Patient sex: F
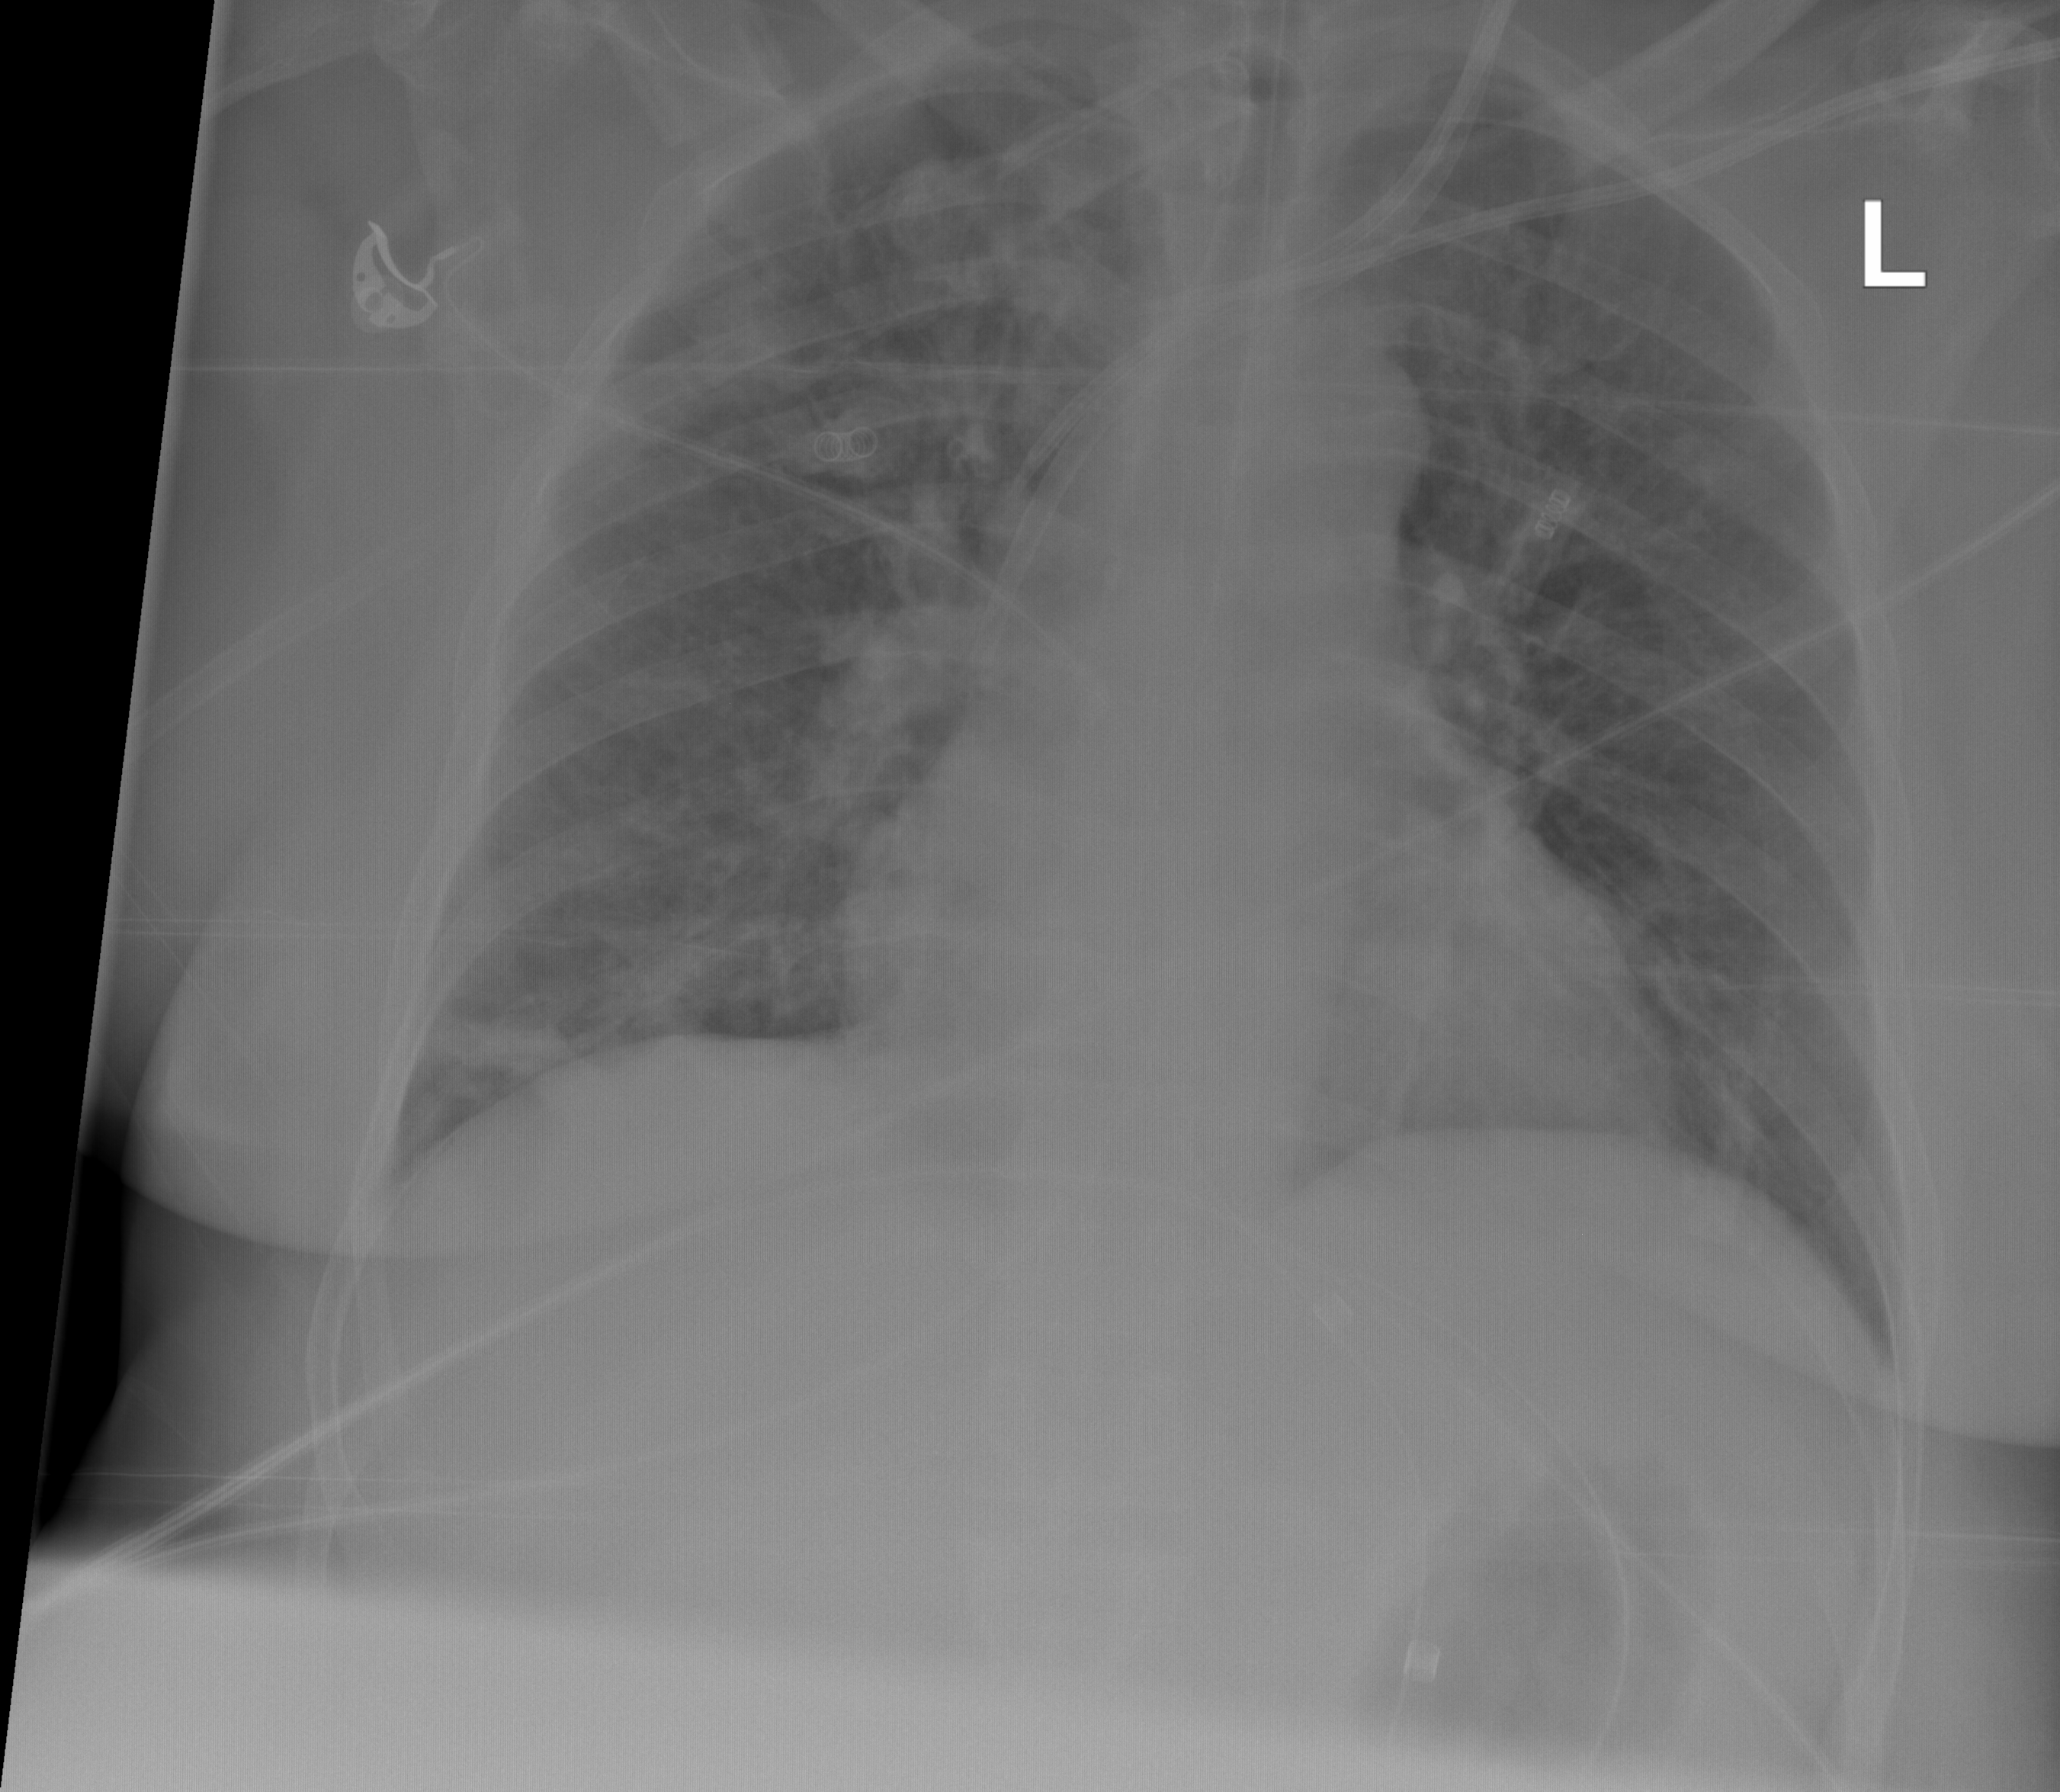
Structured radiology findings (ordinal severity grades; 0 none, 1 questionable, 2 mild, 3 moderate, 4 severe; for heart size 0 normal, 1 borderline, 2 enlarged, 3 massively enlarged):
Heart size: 1
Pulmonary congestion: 0
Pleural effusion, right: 0
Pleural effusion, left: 0
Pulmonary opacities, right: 2
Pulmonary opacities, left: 0
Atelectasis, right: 1
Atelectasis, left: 1